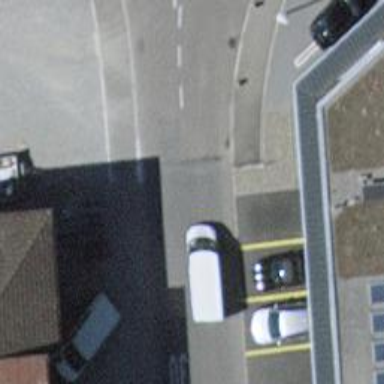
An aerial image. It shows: Kerb serving as barrier.